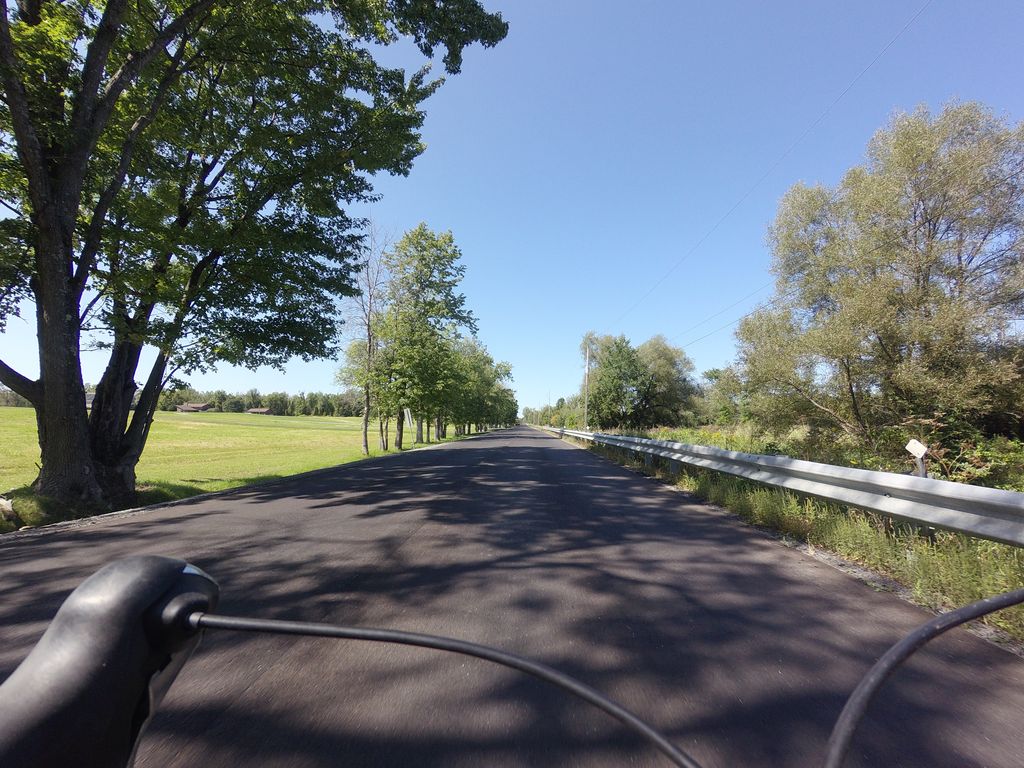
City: ottawa-gatineau